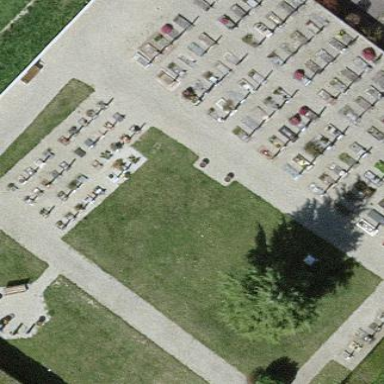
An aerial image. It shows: Cemetery.